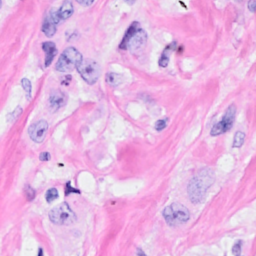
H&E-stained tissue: Breast